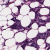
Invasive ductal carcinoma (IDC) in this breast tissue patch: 1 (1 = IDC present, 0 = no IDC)